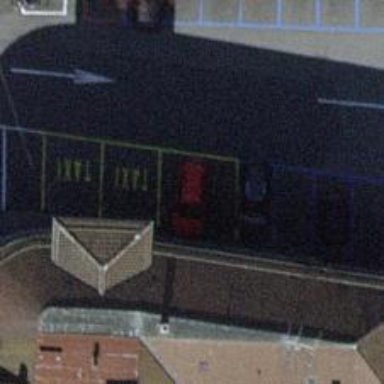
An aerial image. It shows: Car-sharing service available at this location.